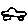
Label: car